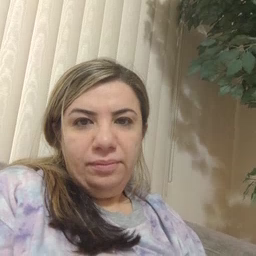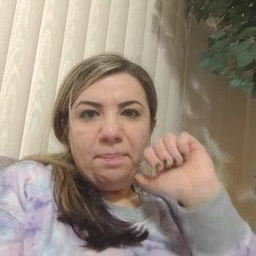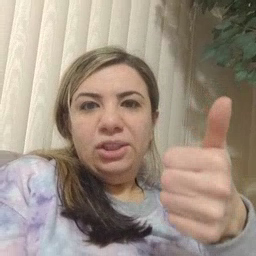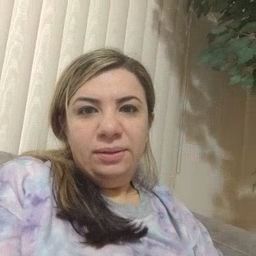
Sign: tomorrow